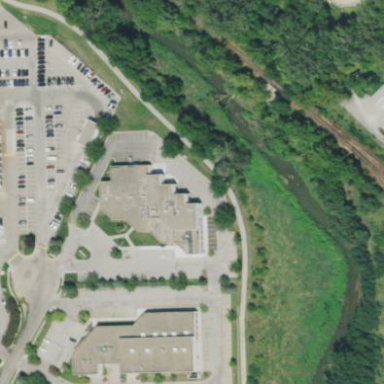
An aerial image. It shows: Road serving as parking aisle.